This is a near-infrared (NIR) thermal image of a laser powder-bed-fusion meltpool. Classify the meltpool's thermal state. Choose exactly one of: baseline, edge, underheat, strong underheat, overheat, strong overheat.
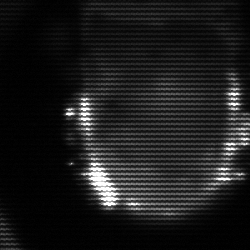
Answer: baseline